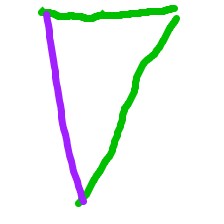
Shape: triangle